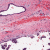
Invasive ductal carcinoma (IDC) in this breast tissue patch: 0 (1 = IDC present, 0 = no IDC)